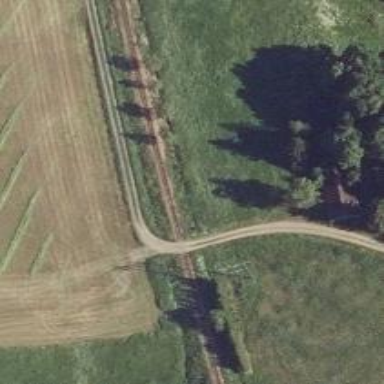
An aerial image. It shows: Railway level crossing.